Field crop: maize
Growth stage: 2
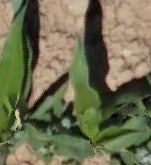
Species: maize